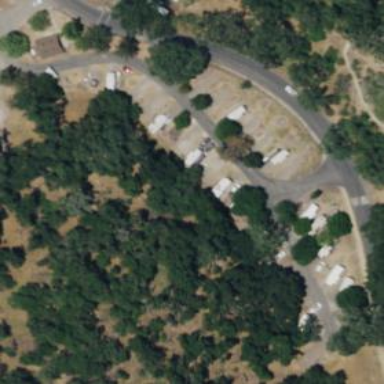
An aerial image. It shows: Campsite designated for tourism.